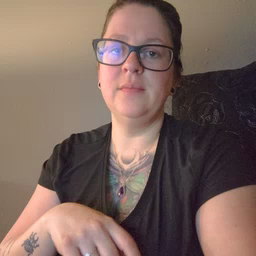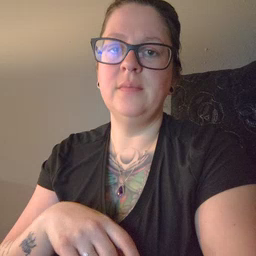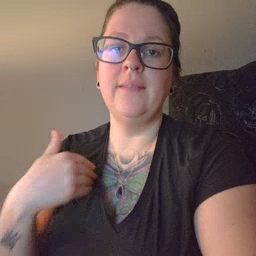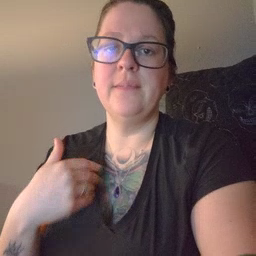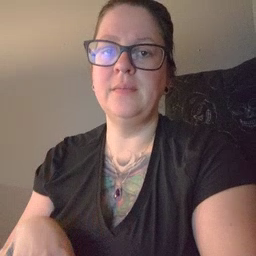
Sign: have